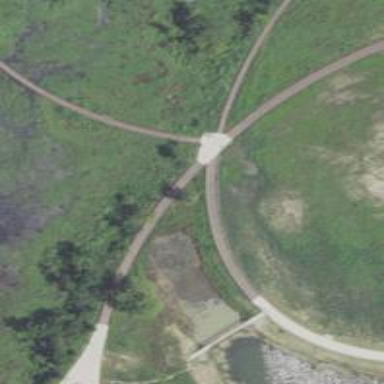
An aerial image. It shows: Cycleway.